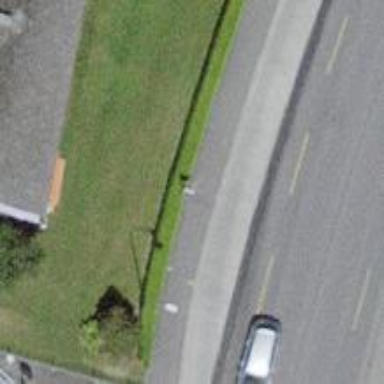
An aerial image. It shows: Bus stop with platform for public transport.